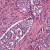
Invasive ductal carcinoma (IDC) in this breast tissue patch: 1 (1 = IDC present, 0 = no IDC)